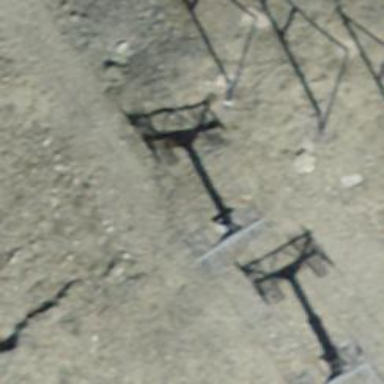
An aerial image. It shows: Pylon for aerialway.